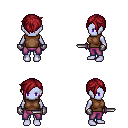
a pixel art fantasy rpg character, female body template, dark elf, purple skin, brown sleeveless shirt, magenta pants, brunette pixie cut hairstyle, metal gloves, dagger, four views (front, back, left, right), 2x2 character sprite sheet, small pixel art, hard edges, no anti-aliasing